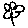
Label: flower